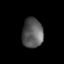
Tissue: lung
Cell type: Others
Senescence score: 0.1994
Nuclear area (px): 609
Mean DAPI intensity: 89.227